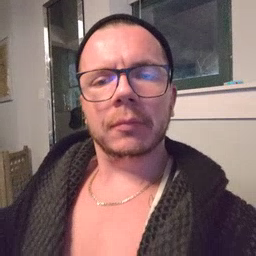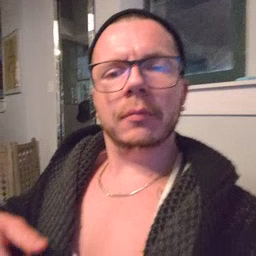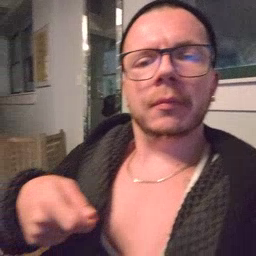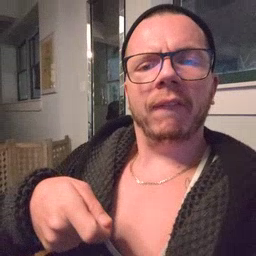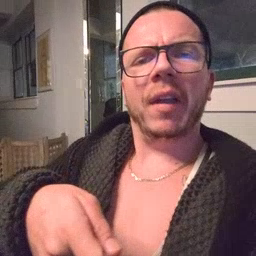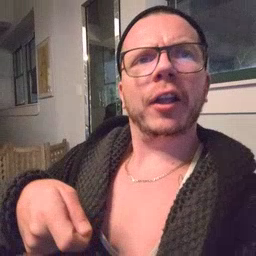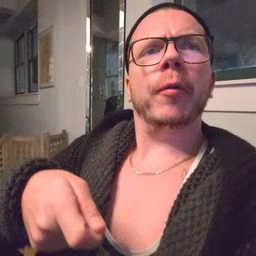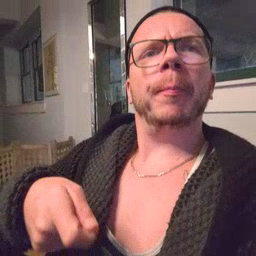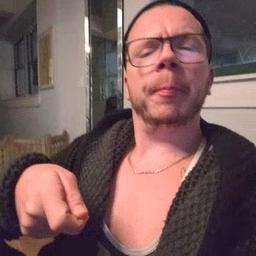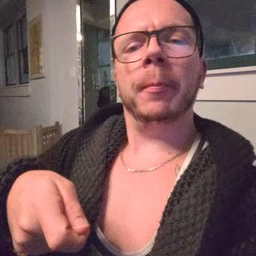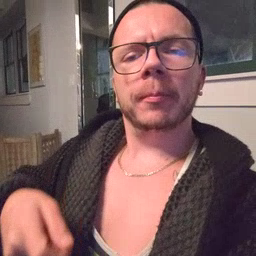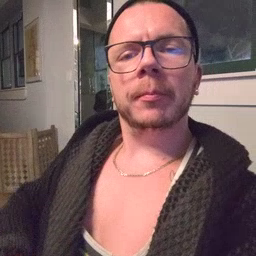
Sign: vacuum